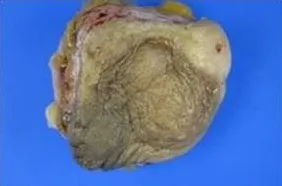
Gross specimen. Outer surface of ill-defined gray rubbery mass.
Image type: medical_photograph (other_medical_photograph)